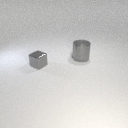
large gray metal cylinder to the right of small gray metal cube